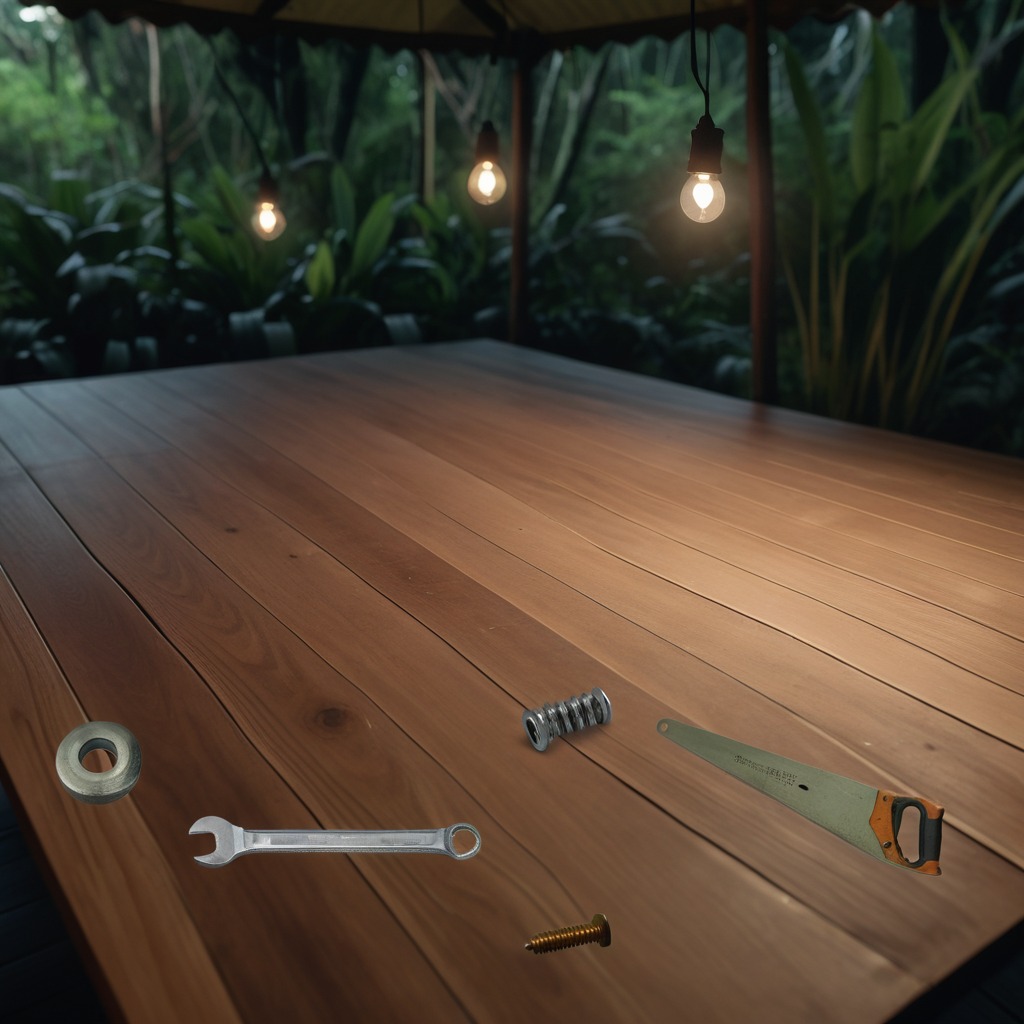
A flat metal washer, a metal machine screw, a coiled metal spring, a handheld metal saw, and a wrench are lying on a wooden table inside a jungle field workshop tent at night.